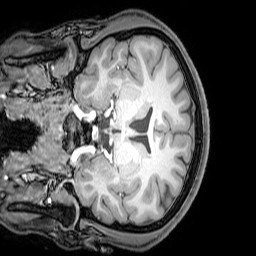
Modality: T1w
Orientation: coronal
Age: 22
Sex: male
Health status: healthy
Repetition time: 0.081 s
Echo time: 0.037 s